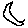
Label: moon